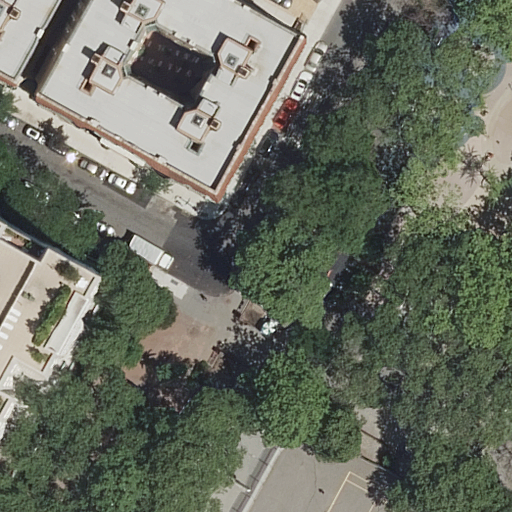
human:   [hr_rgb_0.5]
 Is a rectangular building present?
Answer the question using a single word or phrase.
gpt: yes

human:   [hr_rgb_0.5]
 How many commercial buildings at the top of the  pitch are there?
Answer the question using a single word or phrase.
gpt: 0

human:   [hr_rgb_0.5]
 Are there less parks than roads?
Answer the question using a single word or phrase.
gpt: yes

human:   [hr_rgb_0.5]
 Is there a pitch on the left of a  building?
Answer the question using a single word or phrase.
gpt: no

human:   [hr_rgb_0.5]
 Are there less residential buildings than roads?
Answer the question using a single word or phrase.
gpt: no

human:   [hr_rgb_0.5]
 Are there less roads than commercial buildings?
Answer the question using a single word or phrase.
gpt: no

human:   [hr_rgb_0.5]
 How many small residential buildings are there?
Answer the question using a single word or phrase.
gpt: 0

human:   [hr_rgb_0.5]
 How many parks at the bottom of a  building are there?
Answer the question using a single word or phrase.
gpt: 0

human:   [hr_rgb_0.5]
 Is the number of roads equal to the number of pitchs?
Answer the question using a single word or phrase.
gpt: no

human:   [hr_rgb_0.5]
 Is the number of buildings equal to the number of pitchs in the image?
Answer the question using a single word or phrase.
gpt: no

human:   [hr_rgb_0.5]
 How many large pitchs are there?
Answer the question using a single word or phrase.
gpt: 0

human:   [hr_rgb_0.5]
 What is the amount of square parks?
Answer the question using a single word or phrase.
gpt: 0

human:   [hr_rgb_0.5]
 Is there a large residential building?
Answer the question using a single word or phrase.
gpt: yes

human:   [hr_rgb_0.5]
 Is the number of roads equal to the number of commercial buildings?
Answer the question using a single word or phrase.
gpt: no

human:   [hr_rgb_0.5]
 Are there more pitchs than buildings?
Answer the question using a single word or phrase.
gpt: no

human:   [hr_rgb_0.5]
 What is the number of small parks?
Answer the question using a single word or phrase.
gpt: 0

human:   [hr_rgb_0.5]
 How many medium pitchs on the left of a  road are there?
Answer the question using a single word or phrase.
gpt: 0

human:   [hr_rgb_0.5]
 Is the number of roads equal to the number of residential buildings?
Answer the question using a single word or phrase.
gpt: yes

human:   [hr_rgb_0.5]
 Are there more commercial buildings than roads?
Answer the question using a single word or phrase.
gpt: no

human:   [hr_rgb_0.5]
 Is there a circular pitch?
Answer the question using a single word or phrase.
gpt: no

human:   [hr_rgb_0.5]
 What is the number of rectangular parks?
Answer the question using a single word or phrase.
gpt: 1

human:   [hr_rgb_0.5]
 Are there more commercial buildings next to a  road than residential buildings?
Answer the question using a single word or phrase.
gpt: no

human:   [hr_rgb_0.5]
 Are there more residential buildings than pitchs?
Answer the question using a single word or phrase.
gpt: yes

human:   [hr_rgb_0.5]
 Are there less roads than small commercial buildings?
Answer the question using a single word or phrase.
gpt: no

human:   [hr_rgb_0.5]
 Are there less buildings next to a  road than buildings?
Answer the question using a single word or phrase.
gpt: no

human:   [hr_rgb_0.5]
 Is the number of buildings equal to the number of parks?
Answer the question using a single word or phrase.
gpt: no

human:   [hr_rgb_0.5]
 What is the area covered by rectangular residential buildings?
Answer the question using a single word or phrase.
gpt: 119m2

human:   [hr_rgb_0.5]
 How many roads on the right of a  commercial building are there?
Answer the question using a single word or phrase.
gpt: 0

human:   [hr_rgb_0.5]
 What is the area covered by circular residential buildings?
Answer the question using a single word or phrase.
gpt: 0m2

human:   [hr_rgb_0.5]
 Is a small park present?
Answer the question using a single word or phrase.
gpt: no

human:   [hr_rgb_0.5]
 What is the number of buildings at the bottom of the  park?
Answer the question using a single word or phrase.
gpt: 0

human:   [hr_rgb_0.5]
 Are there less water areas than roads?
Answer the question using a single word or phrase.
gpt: yes

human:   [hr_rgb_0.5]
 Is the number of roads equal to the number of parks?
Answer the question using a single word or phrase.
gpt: no

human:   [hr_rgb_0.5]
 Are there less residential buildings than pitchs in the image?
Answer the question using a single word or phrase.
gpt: no

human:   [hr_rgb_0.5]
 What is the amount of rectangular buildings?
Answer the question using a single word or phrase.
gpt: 1

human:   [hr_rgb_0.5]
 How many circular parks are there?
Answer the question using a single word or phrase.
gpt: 0